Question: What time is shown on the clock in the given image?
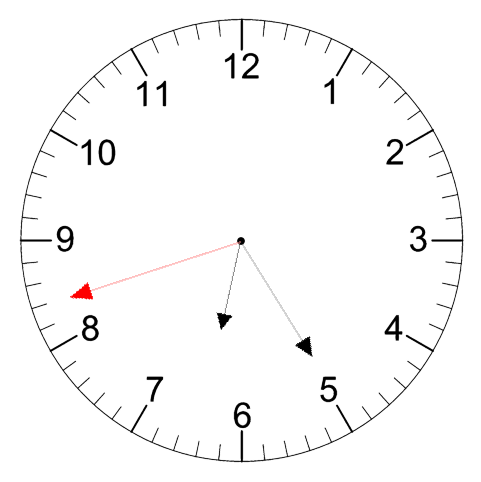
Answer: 06:24:42